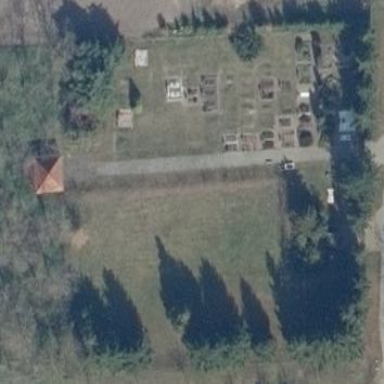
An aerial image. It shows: Cemetery.